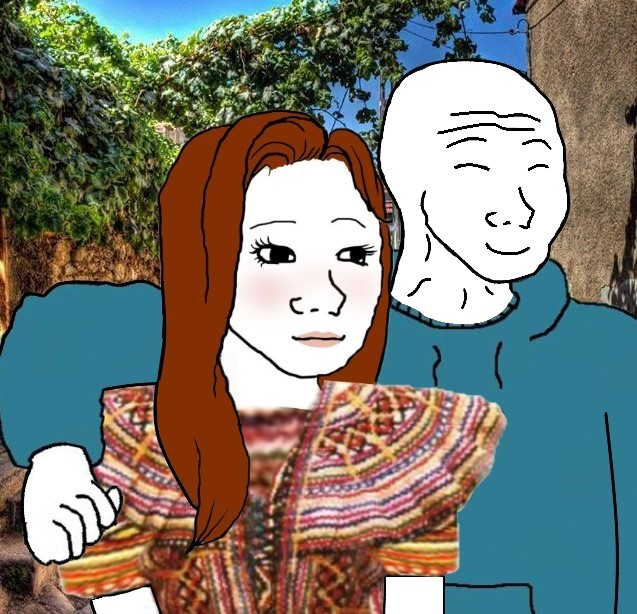
Label: 5_Wojak_with_Background